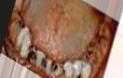
Condition: Caries